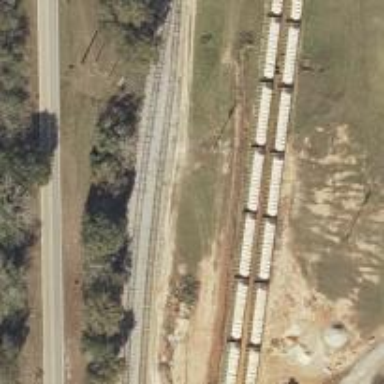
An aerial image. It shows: Railway siding with rails.